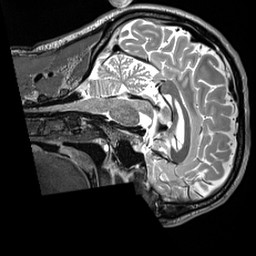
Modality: T2w
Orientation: sagittal
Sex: male